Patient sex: M
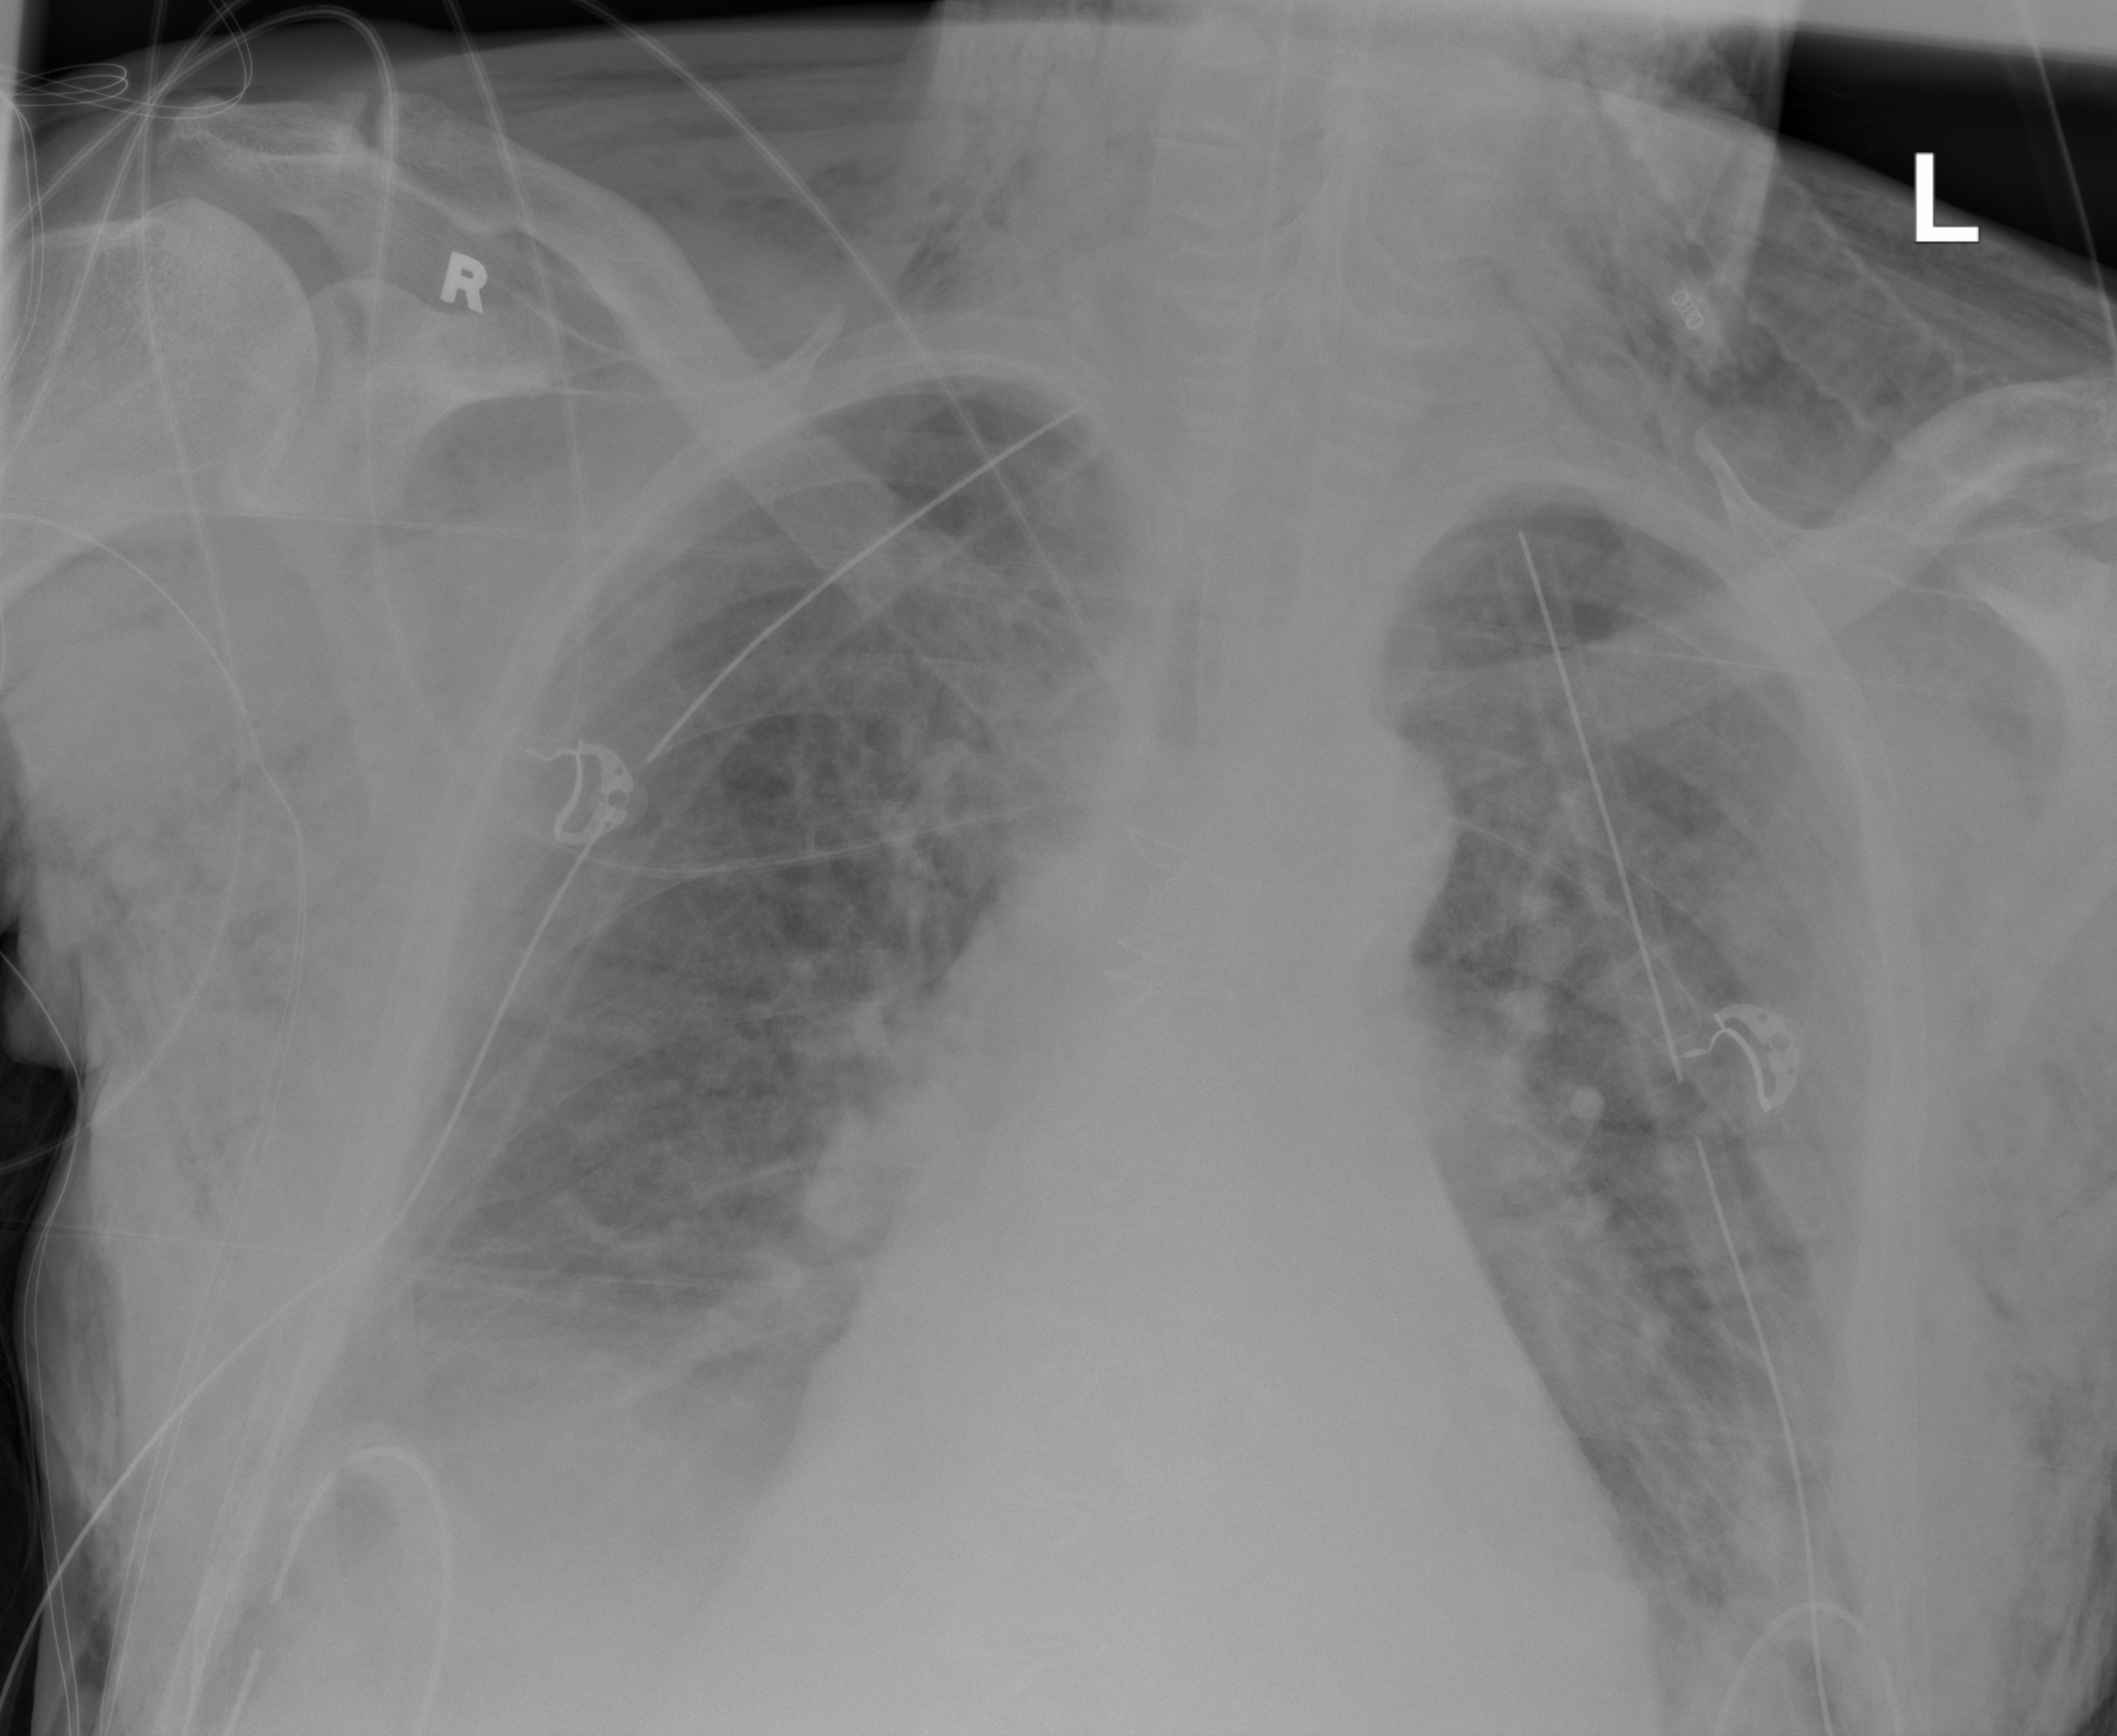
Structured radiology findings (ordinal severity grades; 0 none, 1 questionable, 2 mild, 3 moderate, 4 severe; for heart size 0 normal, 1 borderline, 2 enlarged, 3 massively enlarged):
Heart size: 2
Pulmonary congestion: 2
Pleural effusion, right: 2
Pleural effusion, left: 2
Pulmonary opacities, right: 2
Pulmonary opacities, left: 2
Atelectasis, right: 2
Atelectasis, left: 2